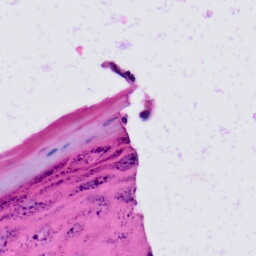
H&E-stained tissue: Skin